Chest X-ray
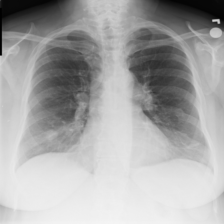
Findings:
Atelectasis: positive
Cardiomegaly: negative
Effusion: negative
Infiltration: negative
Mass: negative
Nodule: negative
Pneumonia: negative
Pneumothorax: negative
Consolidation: negative
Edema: negative
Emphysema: negative
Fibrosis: negative
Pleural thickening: negative
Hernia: negative